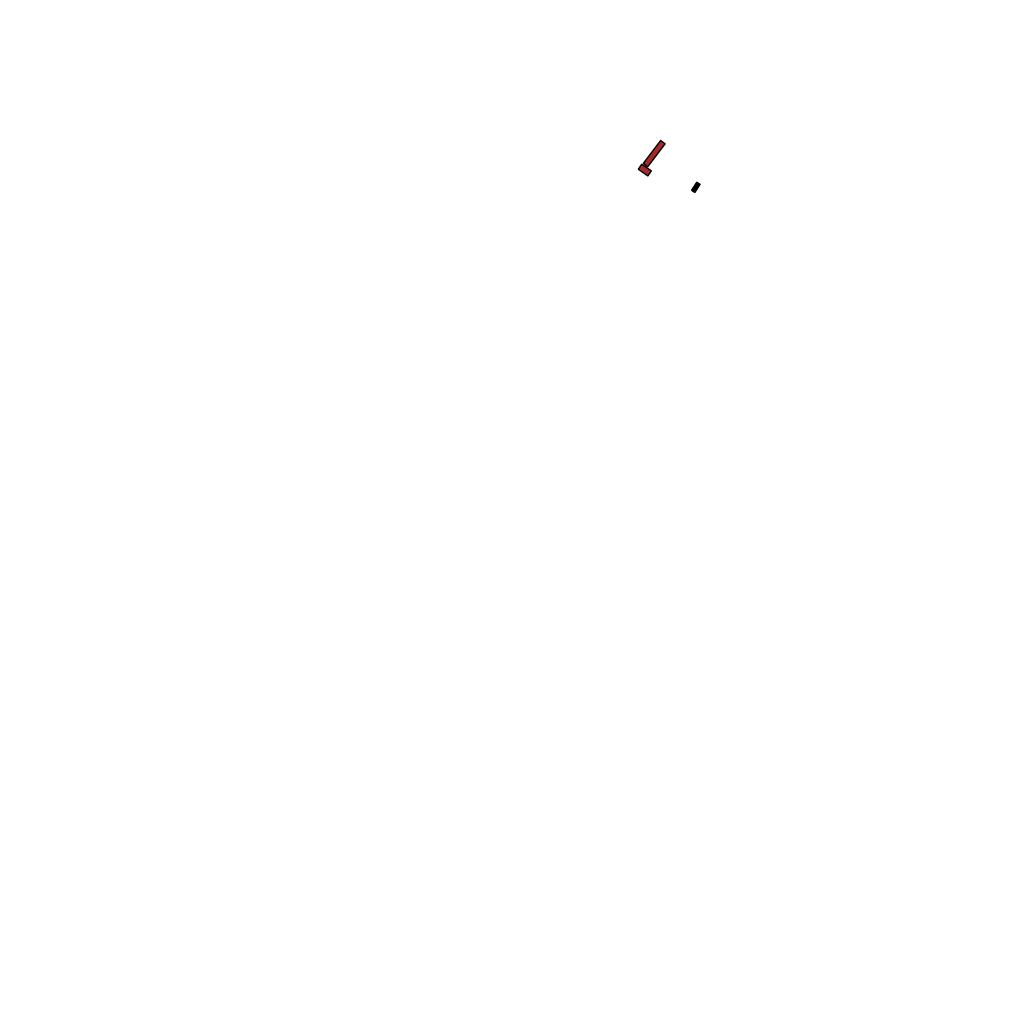
Tags: overhead vector_map, recreation, residential, individual_rise, density_1, Building, Facility, 1.0 km²